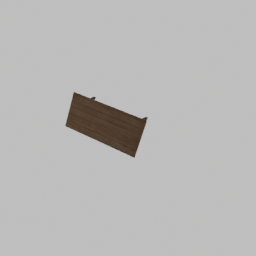
Label: furniture